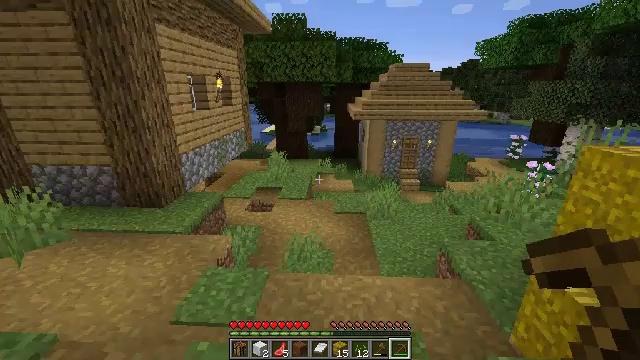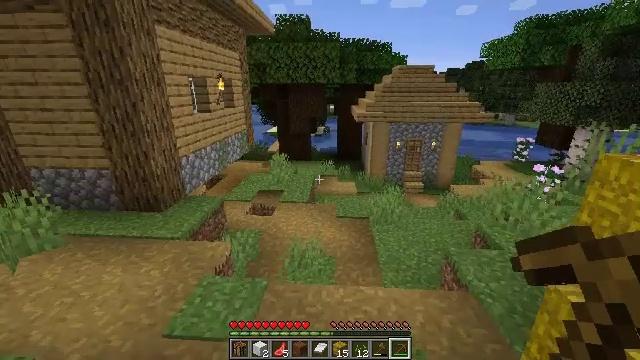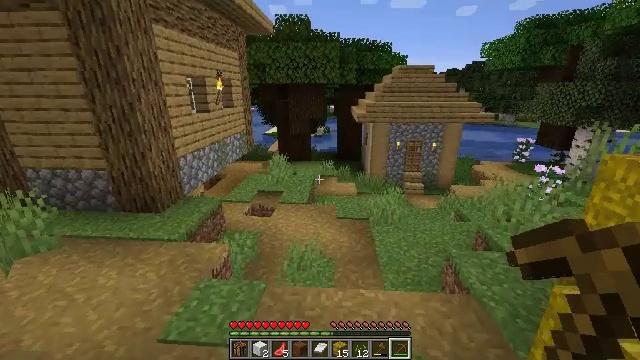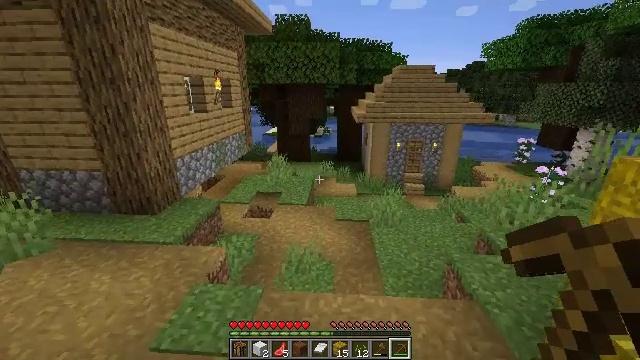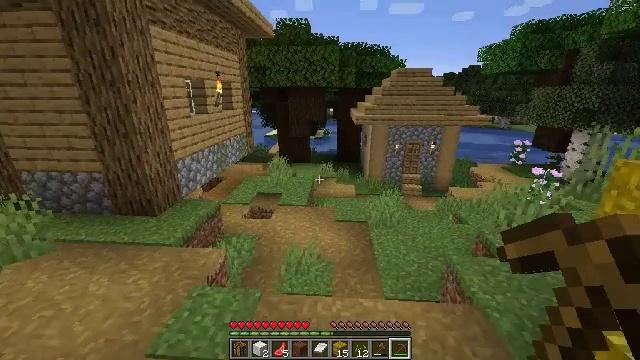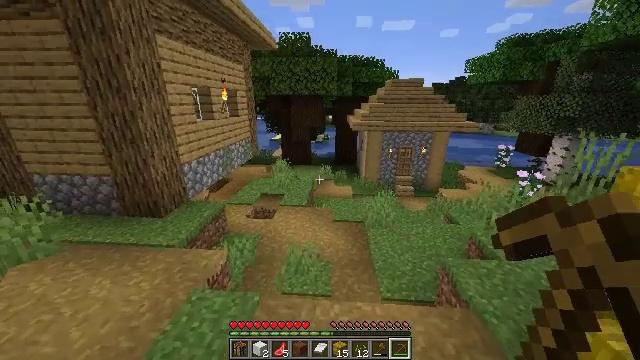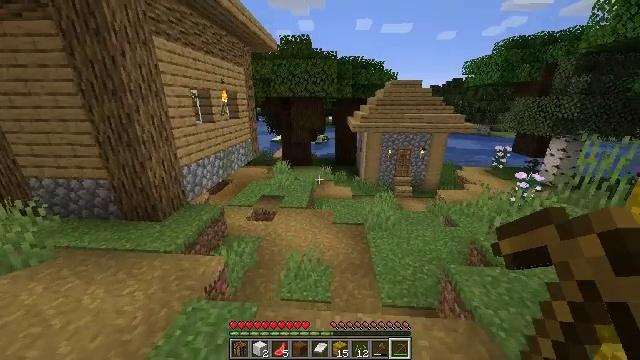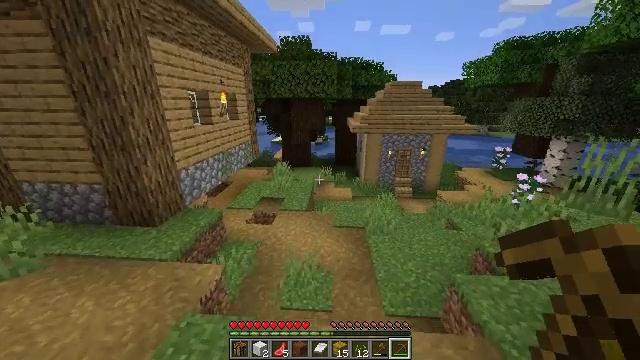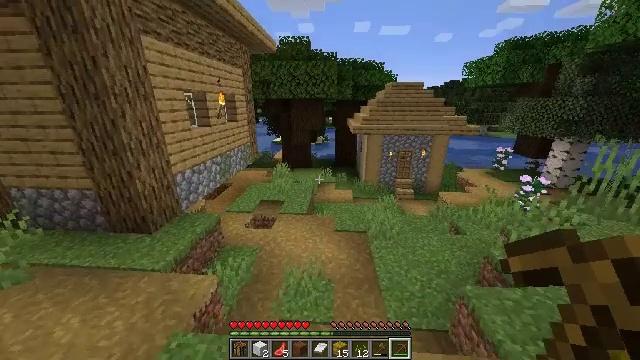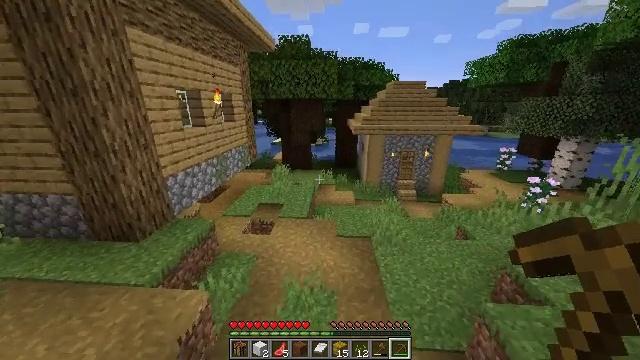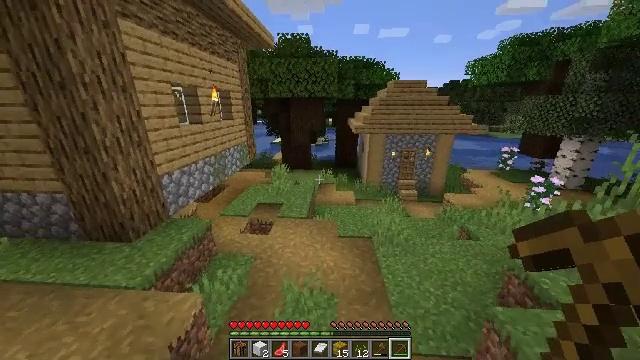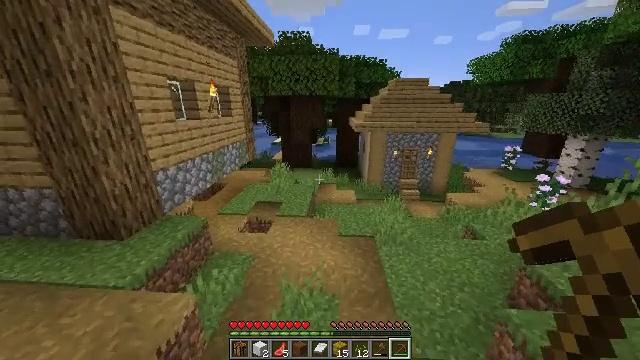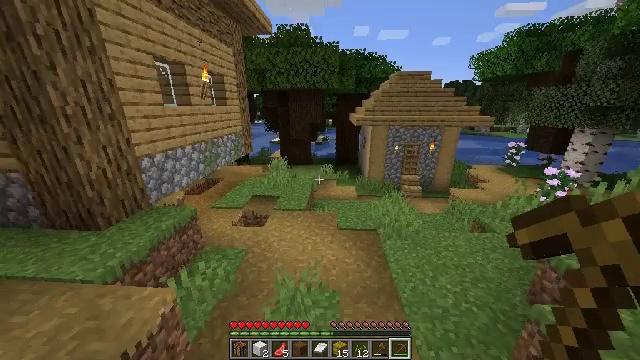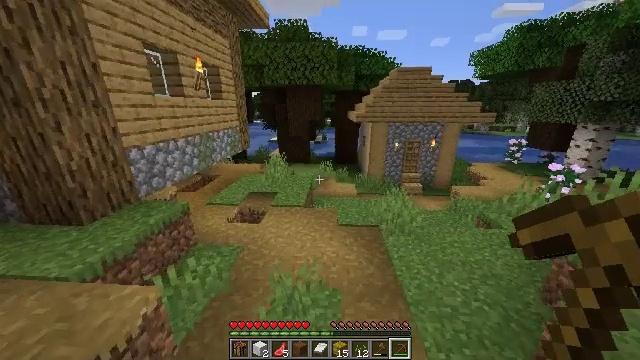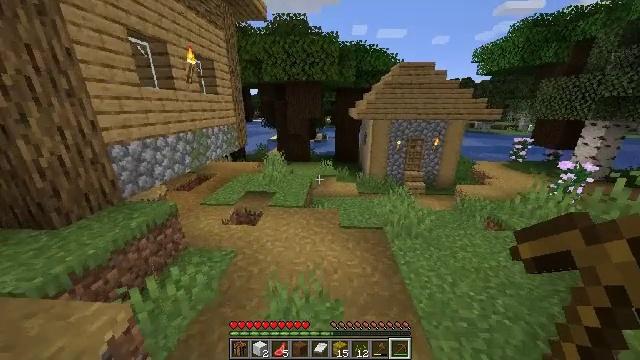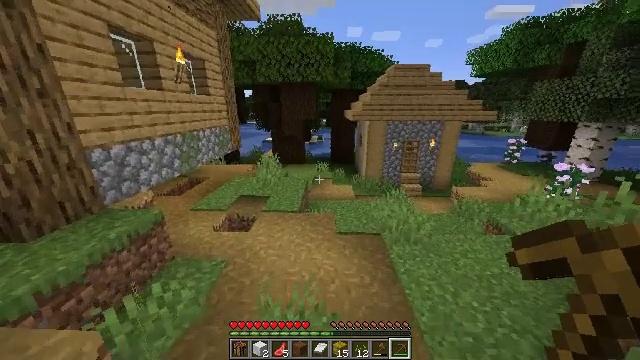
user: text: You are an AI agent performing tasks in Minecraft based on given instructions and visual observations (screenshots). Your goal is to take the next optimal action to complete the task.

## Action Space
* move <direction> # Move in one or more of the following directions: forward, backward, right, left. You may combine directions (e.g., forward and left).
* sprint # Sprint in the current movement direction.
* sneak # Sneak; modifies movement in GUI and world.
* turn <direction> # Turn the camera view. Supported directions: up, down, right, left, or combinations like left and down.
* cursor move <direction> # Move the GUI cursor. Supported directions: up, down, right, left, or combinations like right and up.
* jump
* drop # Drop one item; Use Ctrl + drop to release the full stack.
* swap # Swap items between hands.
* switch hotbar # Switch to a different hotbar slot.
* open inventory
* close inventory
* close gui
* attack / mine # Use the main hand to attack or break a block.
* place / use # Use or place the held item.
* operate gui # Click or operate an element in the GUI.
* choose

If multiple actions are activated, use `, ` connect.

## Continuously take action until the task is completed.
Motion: motion action
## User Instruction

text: Mine the blast furnace.
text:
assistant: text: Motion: no_op
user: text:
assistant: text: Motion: no_op
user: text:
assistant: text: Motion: move forward
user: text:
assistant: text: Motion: move forward
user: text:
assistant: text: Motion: move forward
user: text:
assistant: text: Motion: move forward
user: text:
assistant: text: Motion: move forward
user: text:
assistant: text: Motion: move forward
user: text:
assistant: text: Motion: move forward
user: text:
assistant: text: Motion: move forward
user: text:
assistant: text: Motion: move forward
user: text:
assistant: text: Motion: move forward
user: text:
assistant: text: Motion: move forward
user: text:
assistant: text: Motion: move forward
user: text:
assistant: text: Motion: move forward, turn right
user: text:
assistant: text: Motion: move forward
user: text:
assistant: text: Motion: move forward
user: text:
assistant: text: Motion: move forward
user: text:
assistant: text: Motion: move forward
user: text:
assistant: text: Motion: move forward, turn right
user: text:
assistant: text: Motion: move forward, turn right and up
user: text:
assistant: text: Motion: move forward, turn right
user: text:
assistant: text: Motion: move forward, turn right
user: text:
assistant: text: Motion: move forward, turn right
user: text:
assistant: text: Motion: move forward, turn right
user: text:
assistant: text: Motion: move forward
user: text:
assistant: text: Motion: move forward, turn right
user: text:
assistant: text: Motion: move forward
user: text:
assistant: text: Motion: move forward
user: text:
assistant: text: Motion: move forward